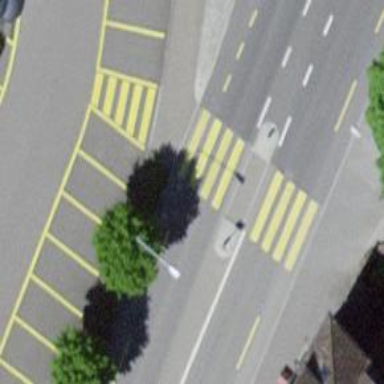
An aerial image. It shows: Asphalt residential road with designated cycle lane.